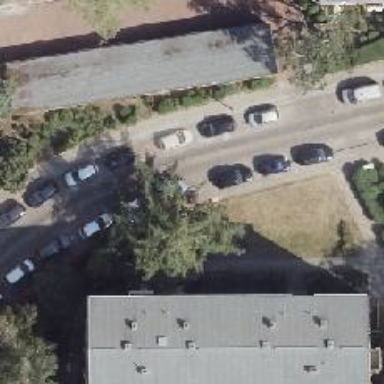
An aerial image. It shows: There is parking obstacle present in the area.